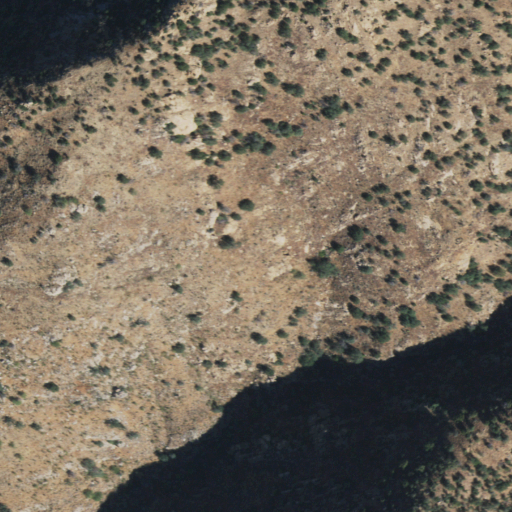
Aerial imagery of ridge(s) in Arizona named Devils Cash Box containing shrub, evergreen forest, and grassland